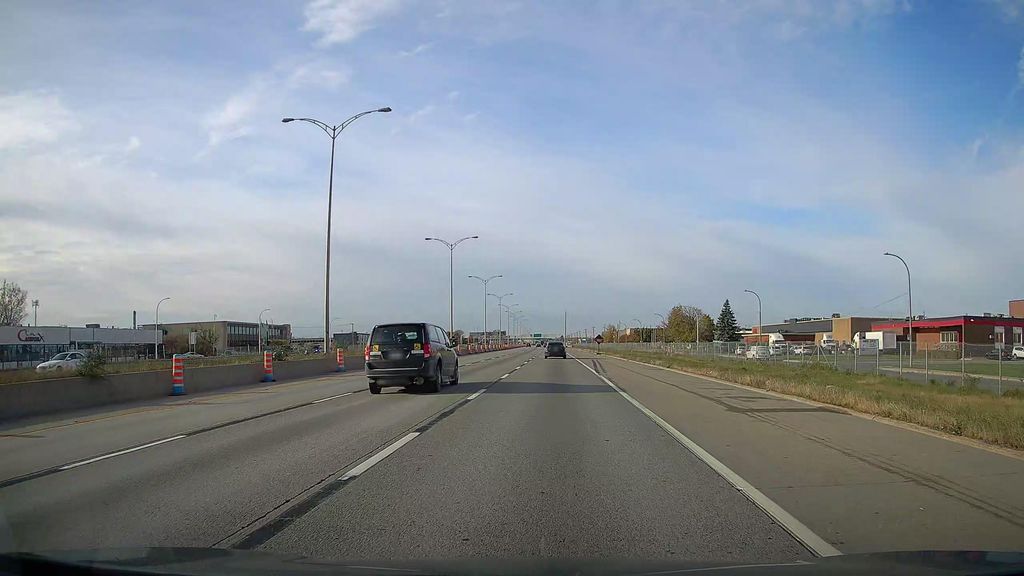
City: montreal